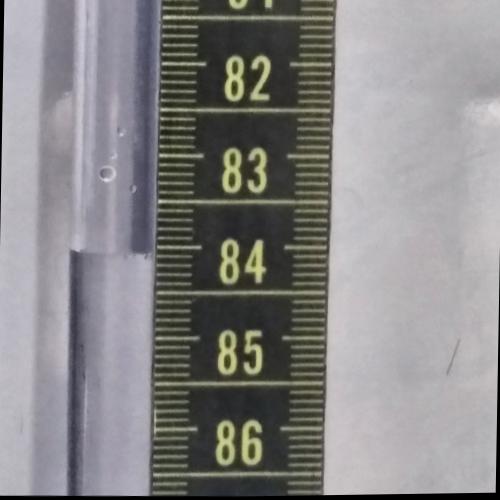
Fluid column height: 84.1 cm